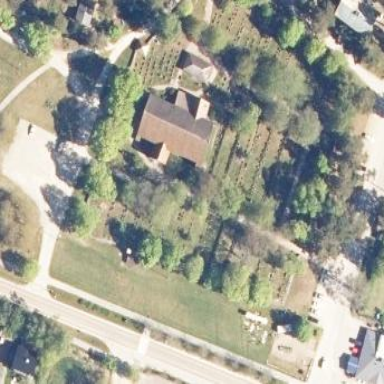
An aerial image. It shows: Graveyard used as cemetery.